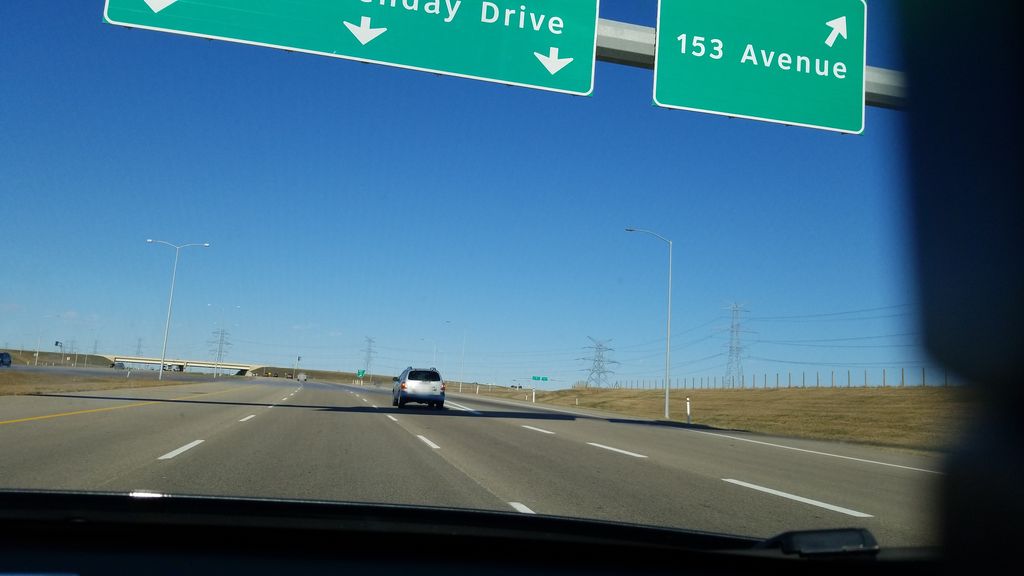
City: edmonton